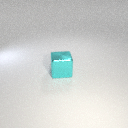
large cyan metal cube